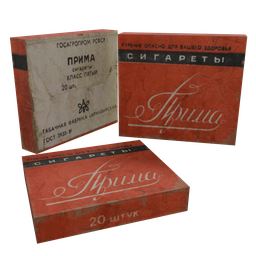
Label: tools